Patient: sex F, age 83
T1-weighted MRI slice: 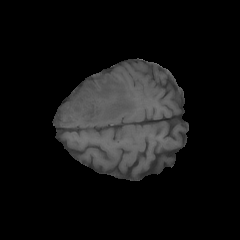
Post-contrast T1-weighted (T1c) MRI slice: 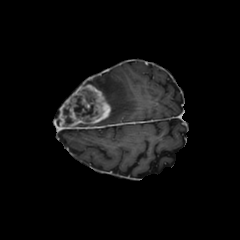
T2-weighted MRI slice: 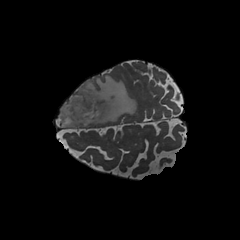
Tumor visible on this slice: yes
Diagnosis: Glioblastoma, IDH-wildtype
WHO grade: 4